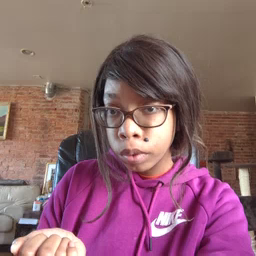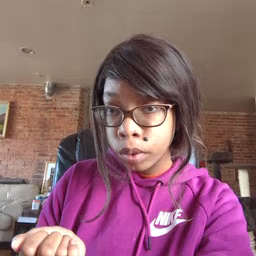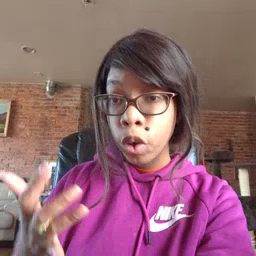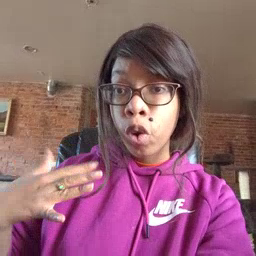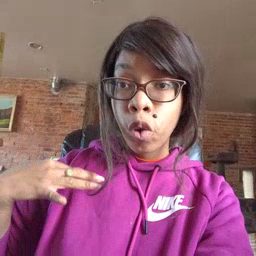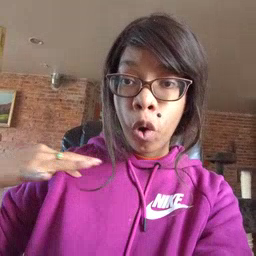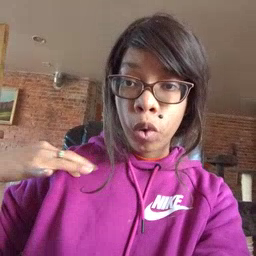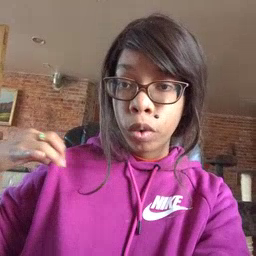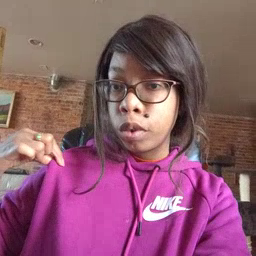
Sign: shirt